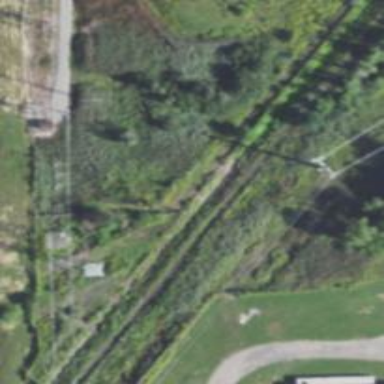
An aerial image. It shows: Abandoned railway.